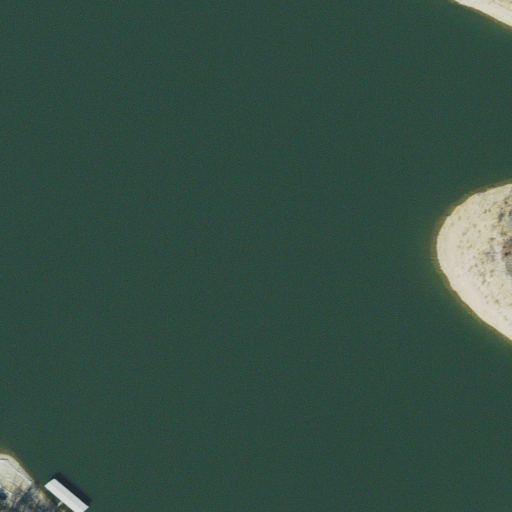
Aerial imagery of valley in Arkansas named Walker Hollow containing open water, deciduous forest, medium intensity development, and barren land